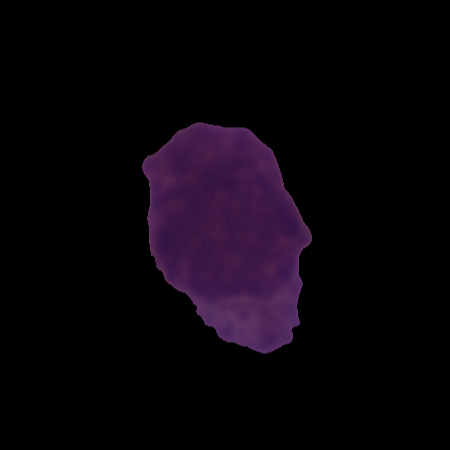
Label: healthy